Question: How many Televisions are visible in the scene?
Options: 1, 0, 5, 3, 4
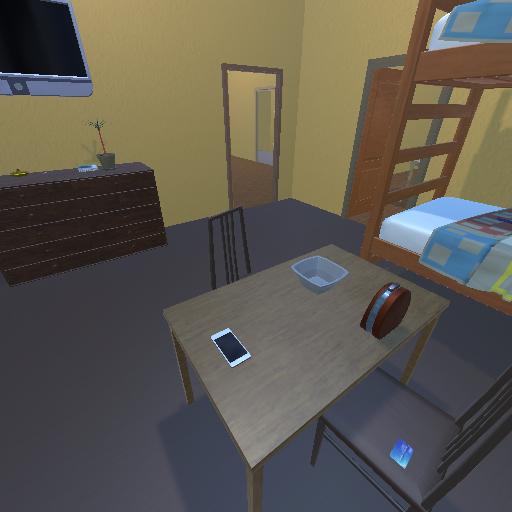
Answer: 1